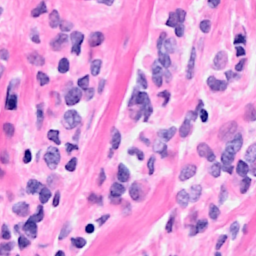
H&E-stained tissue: Breast